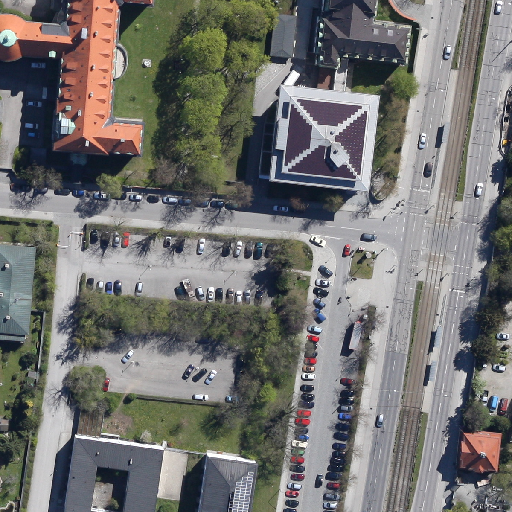
Referring expression: vehicle in the parking area